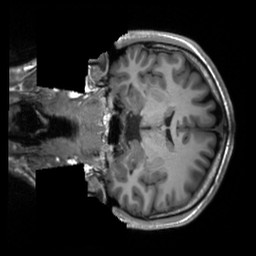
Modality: T1w
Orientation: coronal
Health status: healthy
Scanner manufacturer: siemens
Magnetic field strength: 3 T
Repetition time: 2.3 s
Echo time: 0.00207 s